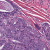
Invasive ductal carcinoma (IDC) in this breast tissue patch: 1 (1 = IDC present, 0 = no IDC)